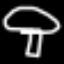
Label: mushroom